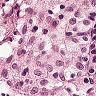
Metastatic tissue present: no